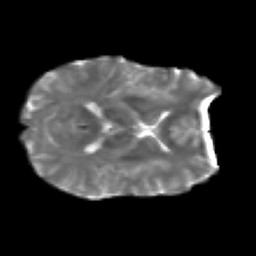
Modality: T2w
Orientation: axial
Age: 27
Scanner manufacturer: siemens
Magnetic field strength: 3 T
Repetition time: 2.2 s
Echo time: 0.084 s